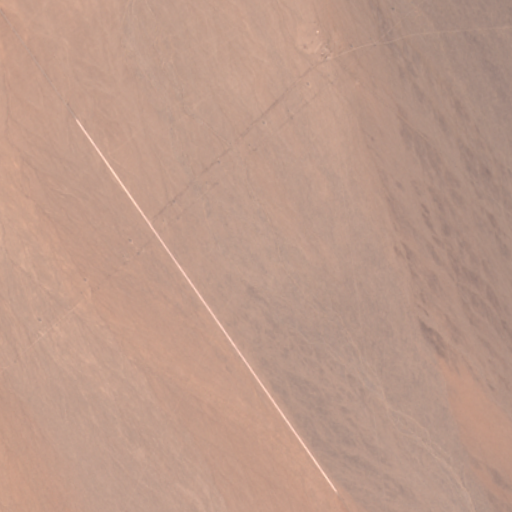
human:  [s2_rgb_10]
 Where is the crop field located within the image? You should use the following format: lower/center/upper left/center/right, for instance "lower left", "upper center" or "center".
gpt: There is no crop field in the image.